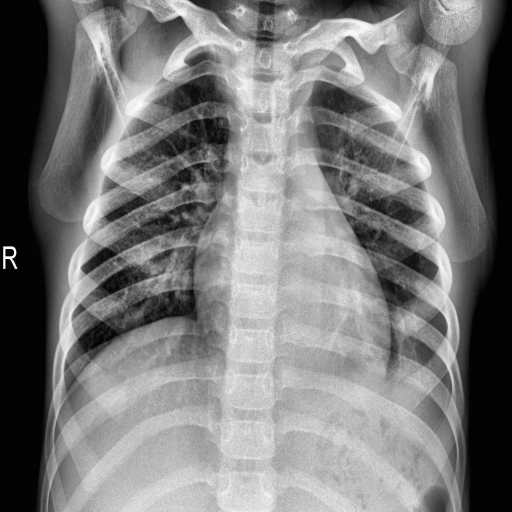
Finding: PNEUMONIA